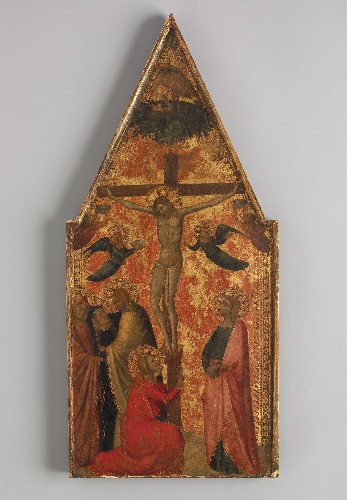
Title: The Crucifixion
Artist: Allegretto di Nuzio
Artist bio: Italian, Fabriano ca. 1315–1373/74 Fabriano
Date: 1345–74
Object type: Triptych or diptych panel
Classification: Paintings
Medium: Tempera on wood, gold ground
Dimensions: 17 1/8 x 7 7/8 in. (43.5 x 20 cm)
Department: Robert Lehman Collection
Credit line: Robert Lehman Collection, 1975
Accession year: 1975
Repository: Metropolitan Museum of Art, New York, NY
Tags: Crucifixion